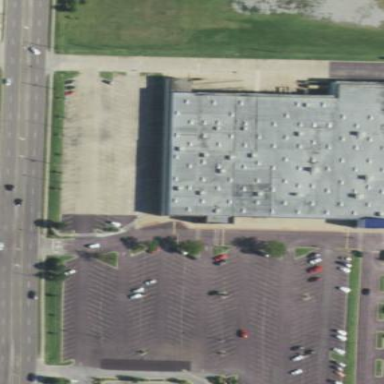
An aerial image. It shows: Retail building.